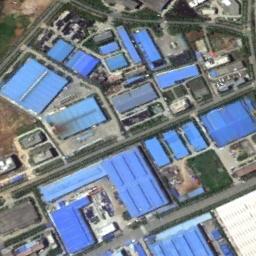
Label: industrial_area